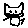
Label: cat